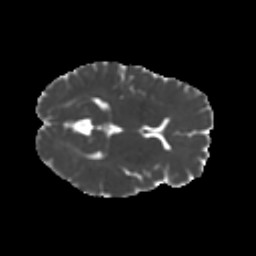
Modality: MD
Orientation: axial
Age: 42
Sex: female
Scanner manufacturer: ge
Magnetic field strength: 3 T
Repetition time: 7.8 s
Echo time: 0.0611 s